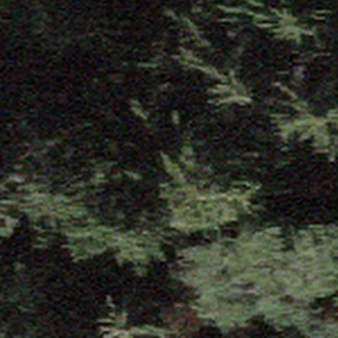
Label: other